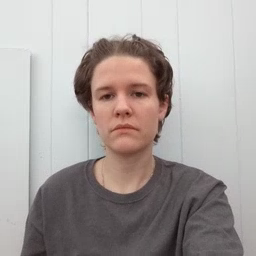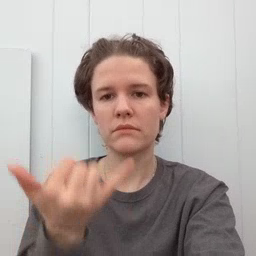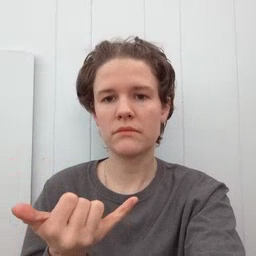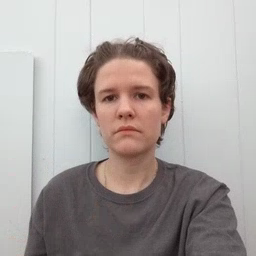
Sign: now